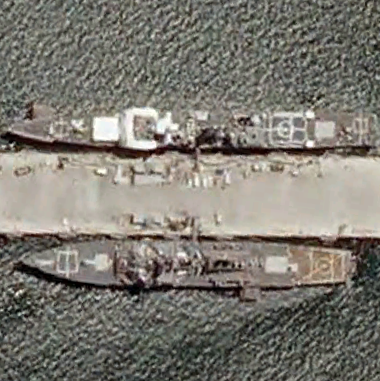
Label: destroyer